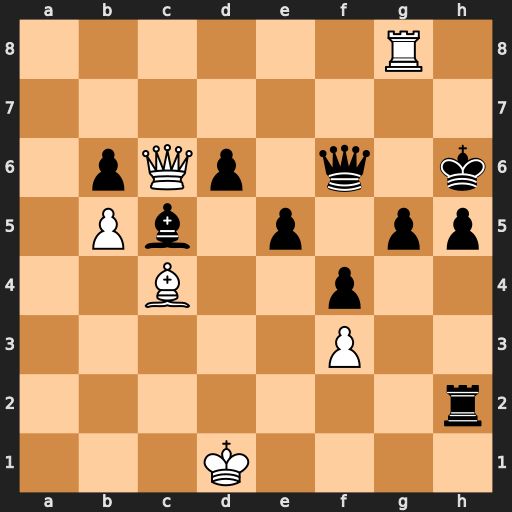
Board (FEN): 6R1/8/1pQp1q1k/1Pb1p1pp/2B2p2/5P2/7r/3K4
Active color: w
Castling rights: -
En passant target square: -
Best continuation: Qe8 Rh1+ Ke2